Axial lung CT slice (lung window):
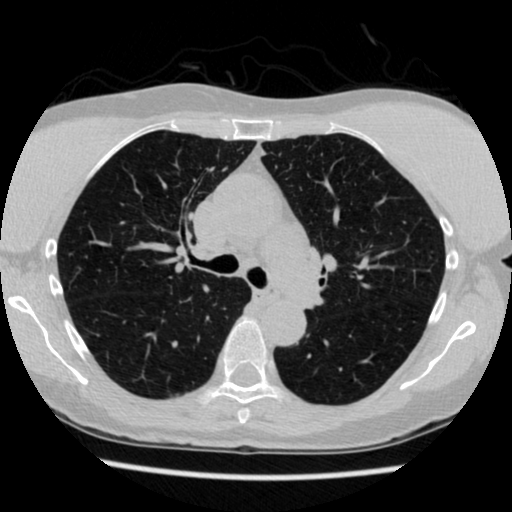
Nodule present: no